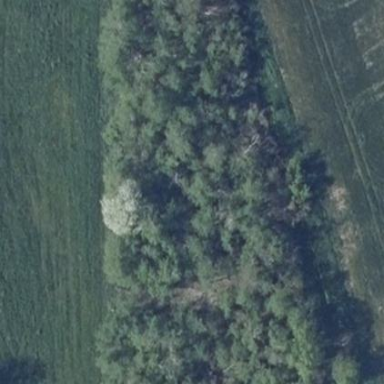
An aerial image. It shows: Deciduous broadleaved woodland.